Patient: sex M, age 43
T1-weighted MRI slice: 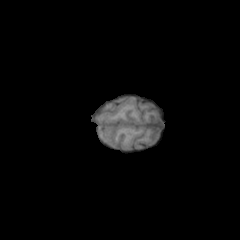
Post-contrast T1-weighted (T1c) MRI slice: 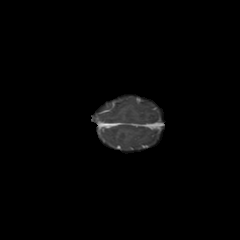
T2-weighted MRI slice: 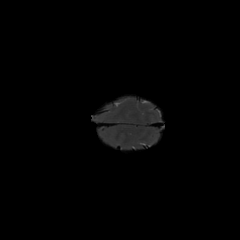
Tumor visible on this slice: no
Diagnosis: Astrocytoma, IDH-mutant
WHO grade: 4